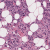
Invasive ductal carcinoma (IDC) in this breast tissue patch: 1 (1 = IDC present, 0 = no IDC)